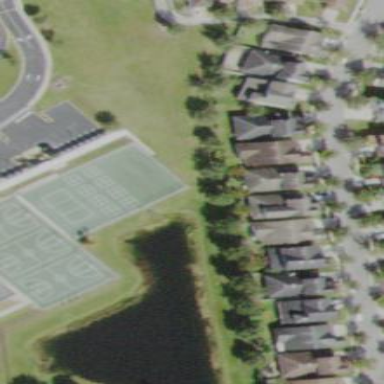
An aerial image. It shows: Tennis court on pitch designated for leisure land.